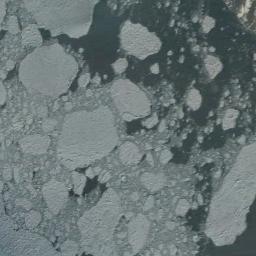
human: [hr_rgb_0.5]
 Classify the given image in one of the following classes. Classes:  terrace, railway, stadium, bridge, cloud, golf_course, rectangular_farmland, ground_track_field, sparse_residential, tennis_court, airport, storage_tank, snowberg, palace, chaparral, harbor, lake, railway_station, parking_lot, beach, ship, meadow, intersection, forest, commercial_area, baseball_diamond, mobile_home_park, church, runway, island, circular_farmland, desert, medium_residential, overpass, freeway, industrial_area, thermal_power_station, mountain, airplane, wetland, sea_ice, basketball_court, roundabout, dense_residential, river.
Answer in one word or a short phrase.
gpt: sea_ice